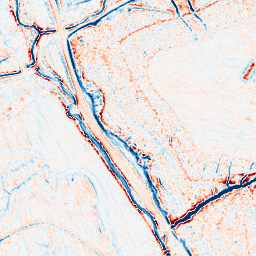
Category: edge_preserving
Decomposition family: anisotropic_diffusion
Decomposition parameters: iterations: 10
kappa: 50
gamma: 0.2
Upsampling method: quadratic
Upsampling parameters: scale: 4
Upsampling scale: 4